Question: I have been given a psd of a nav menu and im trying to recreate it using css and html.
I have set up a jsfiddle instead of posting my code on here so people can mess about with it.
<URL>
The code in the js fiddle is my attempt, but as you will be able to see its a little bit off.
What im trying to recreate is this:

Can anyone help me better recreate the image?
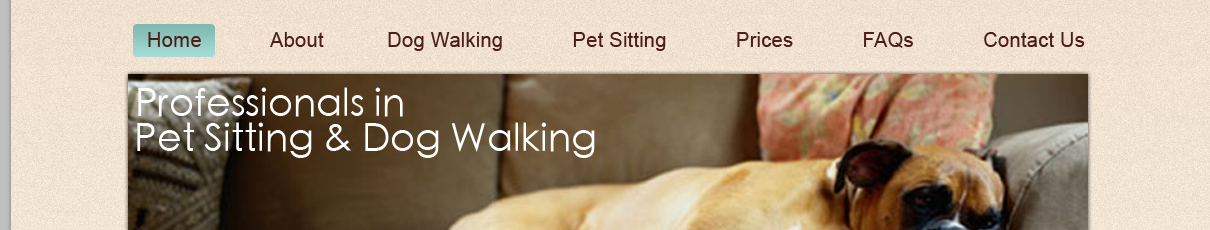
Answer: This <URL> should get you on the right track.